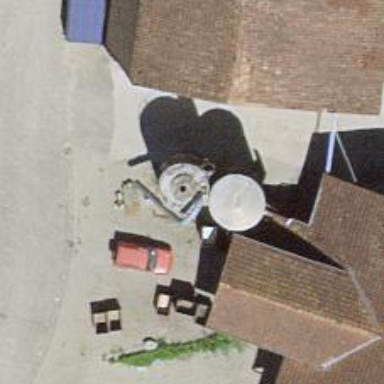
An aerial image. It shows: Silo.